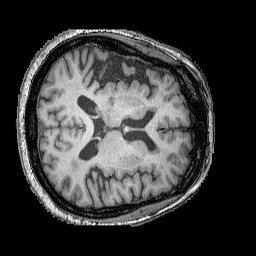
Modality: T1w
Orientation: axial
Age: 60
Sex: female
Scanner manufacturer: siemens
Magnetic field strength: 3 T
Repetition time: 2.25 s
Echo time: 0.00411 s